Question: I have 'MyPanel' of size (1200,800) which is embedded in a parent 'MainPanel' (whose size can change with the size of the 'MainFrame') :
'''
import wx
class MyPanel(wx.Panel): # panel embedded in the main panel
def __init__(self, parent):
wx.Panel.__init__(self, parent, -1, size=(1200,800))
sizer = wx.BoxSizer(wx.VERTICAL)
bmp = wx.BitmapFromImage(wx.Image('background.png', wx.BITMAP_TYPE_PNG))
myimg = wx.StaticBitmap(self, -1, bmp)
sizer.Add(myimg, 0, wx.SHAPED, 10)
class MainPanel(wx.Panel): # main panel embedded in the main frame
def __init__(self, parent):
wx.Panel.__init__(self, parent, -1)
self.mypanel = MyPanel(self)
class MainFrame(wx.Frame): # main frame window
def __init__(self, parent, title):
wx.Frame.__init__(self, parent, -1, title, size=(800,600))
self.panel = MainPanel(self)
self.Show()
app = wx.App(0)
frame = MainFrame(None, 'Test')
app.MainLoop()
'''
'MyPanel' 'MainPanel'
: I am looking for a behaviour close to Windows's standard photo viewer : when the window is resized, the image is rescaled to fit in the parent window.

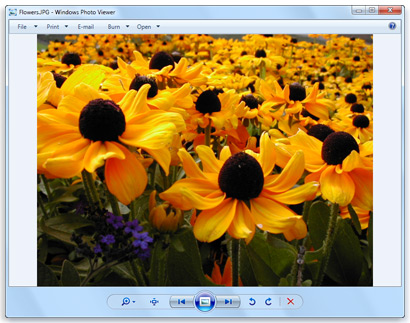
Answer: Just apply my previous answer to the panel that you want to maintain the aspect ration on. Not a 100% clear on the exact behavior you want but this should get you close enough.
'''
import wx
class MyPanel(wx.Panel): # panel embedded in the main panel
def __init__(self, parent):
wx.Panel.__init__(self, parent, -1)
sizer = wx.BoxSizer(wx.VERTICAL)
txt = wx.StaticText(self, label="Missing Bitmap");
sizer.Add(txt, 0, wx.SHAPED, 10)
self.SetInitialSize((1200, 800))
self.BackgroundColour = wx.RED
self.Sizer = sizer
self.Bind(wx.EVT_SIZE, self.OnSize)
def OnSize(self, evt):
hsize = evt.Size[0] * 0.75 # Constrain max height to 75% of width
self.SetSizeHints(-1, hsize, maxH=hsize)
evt.Skip()
'''
Important part is here, you need to adjust the size hints on the sub panel window every time its size is being requested to change to tell the sizer to limit the constraints on the geometry of the window.
'''
class MainPanel(wx.Panel): # main panel embedded in the main frame
def __init__(self, parent):
wx.Panel.__init__(self, parent, -1)
self.mypanel = MyPanel(self)
self.BackgroundColour = wx.BLACK
'''
Background color set to help show difference between parent panel and its child panel which is colored red.
'''
vsizer = wx.BoxSizer(wx.VERTICAL)
vsizer.AddStretchSpacer(0)
vsizer.Add(self.mypanel, 1, wx.SHAPED|wx.EXPAND|wx.ALIGN_CENTER)
vsizer.AddStretchSpacer(0)
hsizer = wx.BoxSizer(wx.HORIZONTAL)
hsizer.AddStretchSpacer(0)
hsizer.Add(vsizer, 1, wx.EXPAND|wx.ALIGN_CENTER)
hsizer.AddStretchSpacer(0)
self.Sizer = hsizer;
'''
Here in the MainPanel it uses two sizers with stretch spacers to keep the subpanel pushed towards the middle both horizontally and vertically as the window resizes.
'''
class MainFrame(wx.Frame): # main frame window
def __init__(self, parent, title):
wx.Frame.__init__(self, parent, -1, title, size=(800,600))
self.panel = MainPanel(self)
self.Show()
app = wx.App(0)
frame = MainFrame(None, 'Test')
app.MainLoop()
'''